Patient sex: F
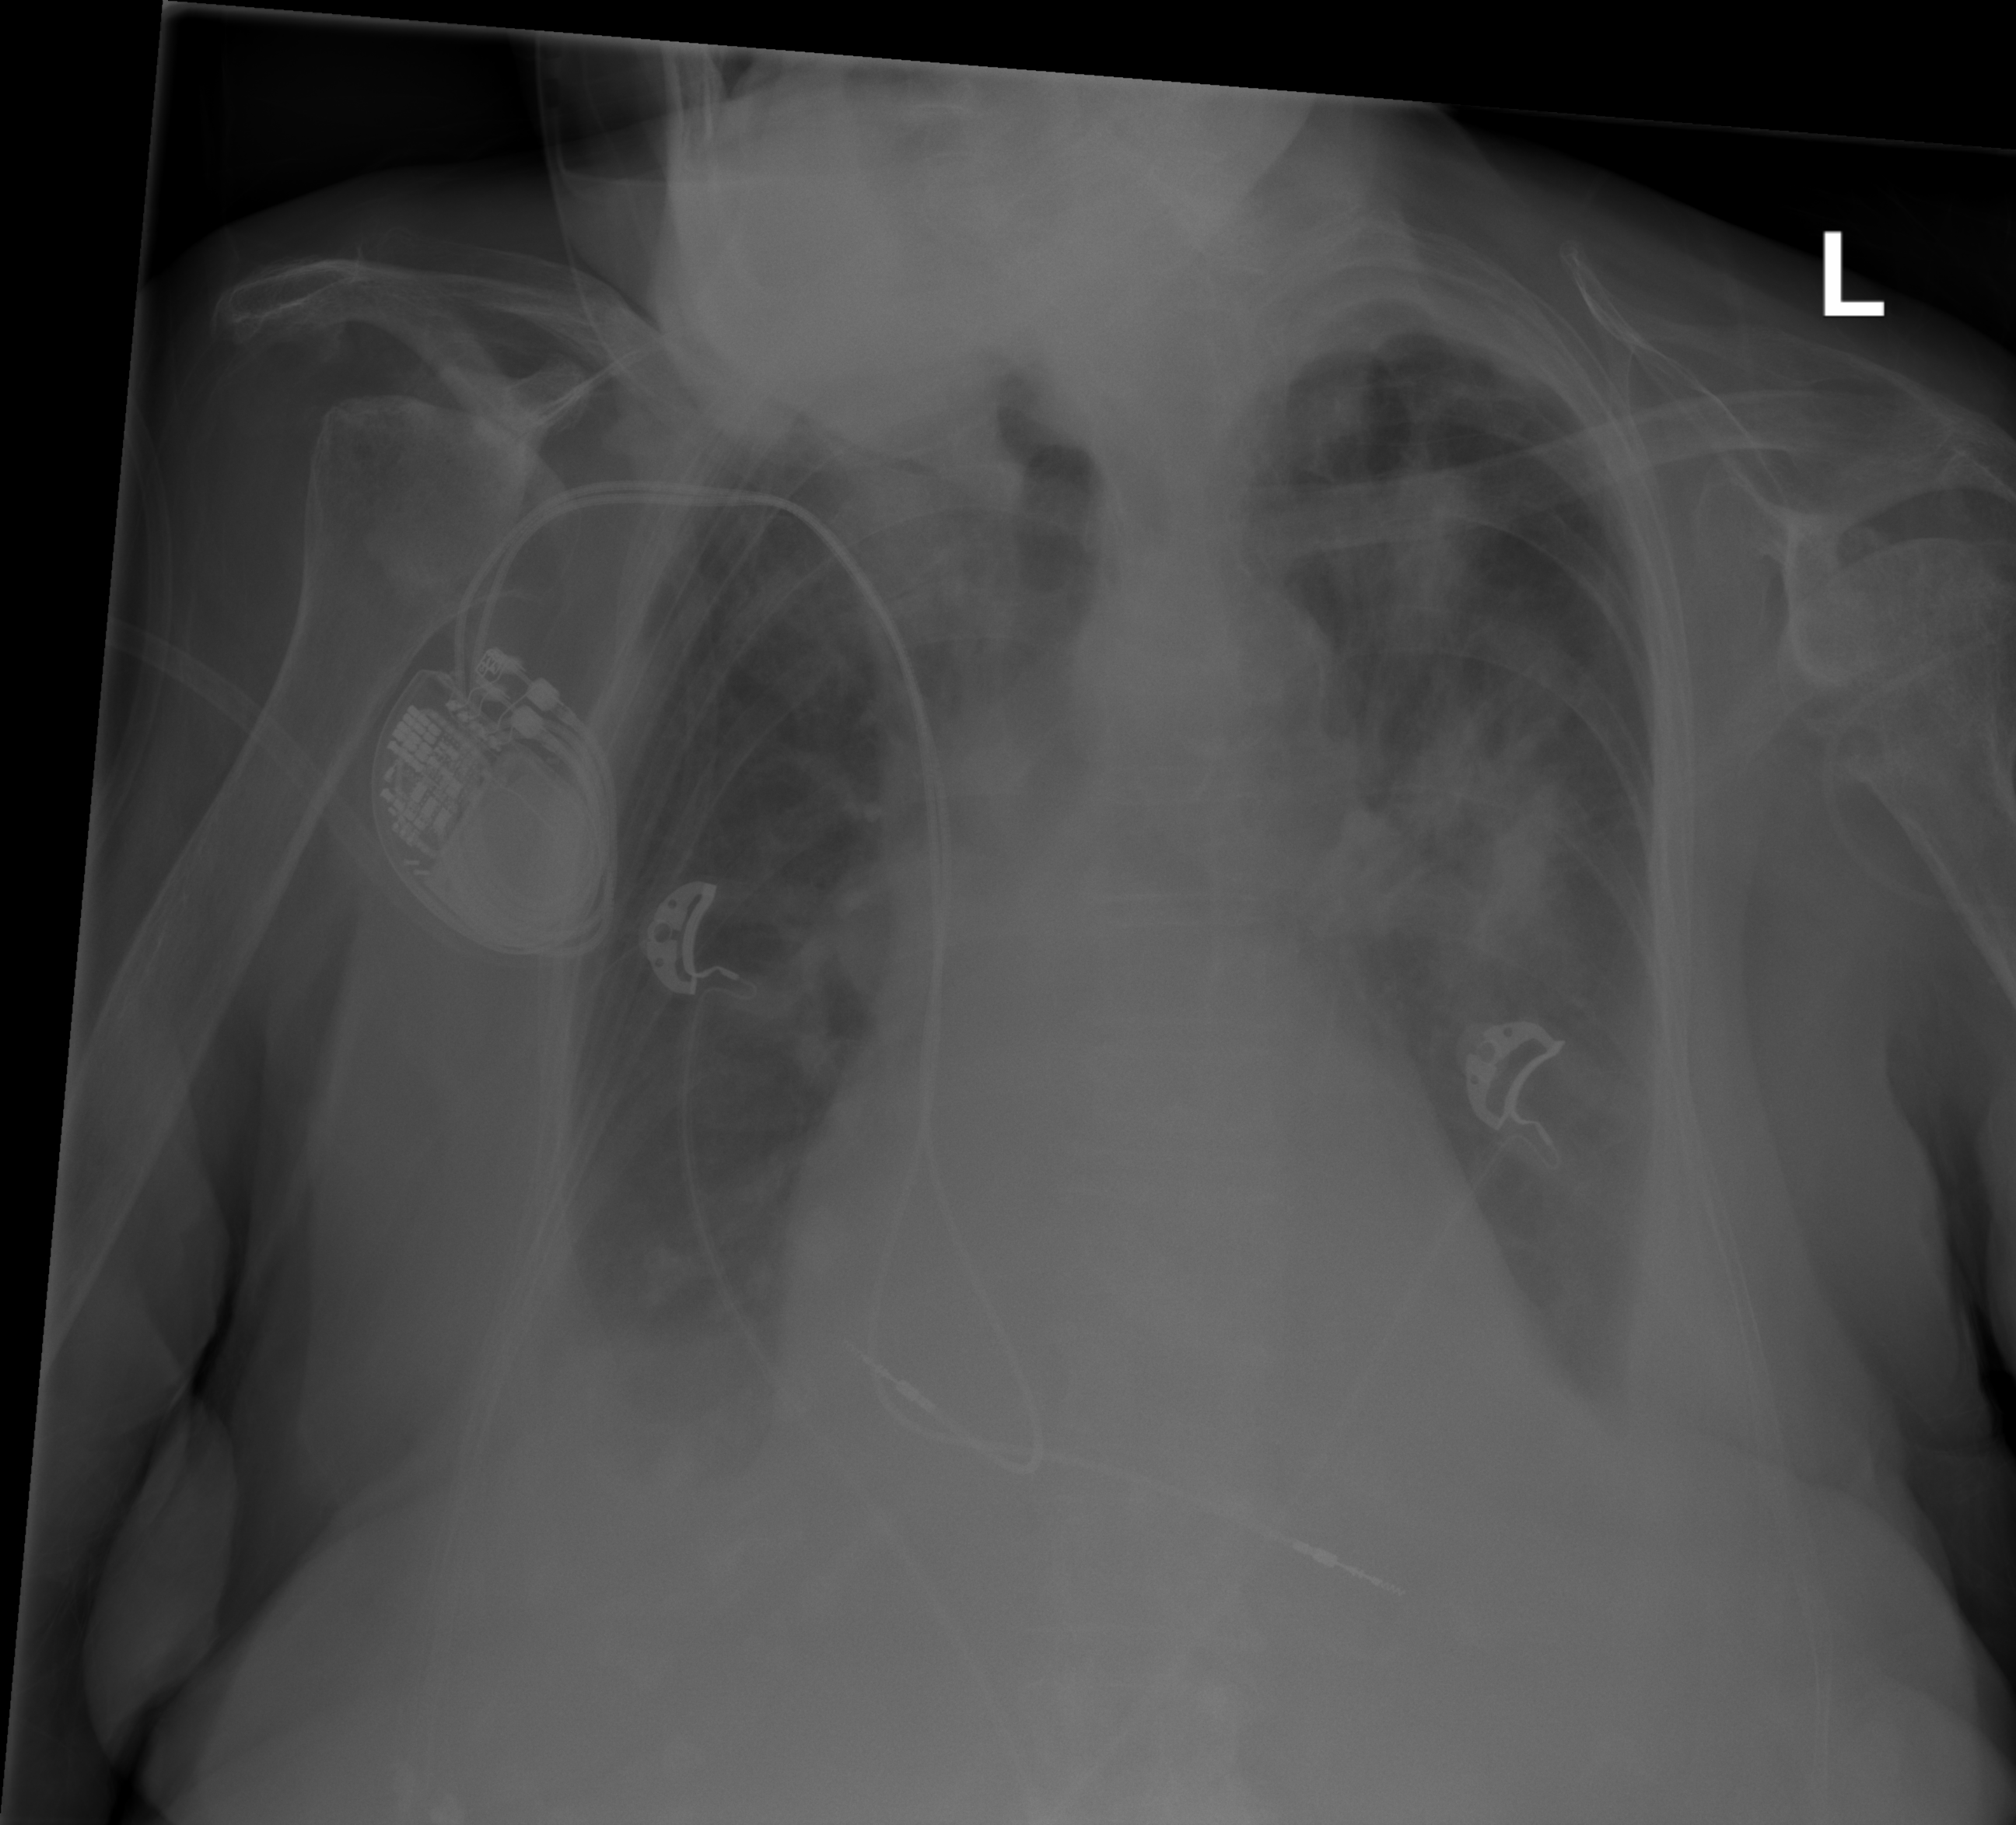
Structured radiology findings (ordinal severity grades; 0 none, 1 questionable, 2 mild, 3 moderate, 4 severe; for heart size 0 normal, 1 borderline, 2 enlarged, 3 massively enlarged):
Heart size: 2
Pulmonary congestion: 1
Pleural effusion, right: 1
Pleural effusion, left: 2
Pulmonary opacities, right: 1
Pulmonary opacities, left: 3
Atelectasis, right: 1
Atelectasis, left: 2